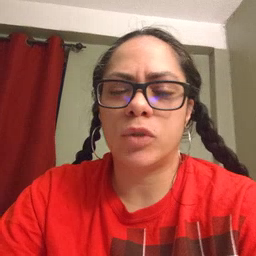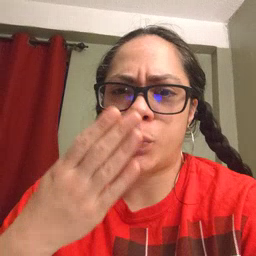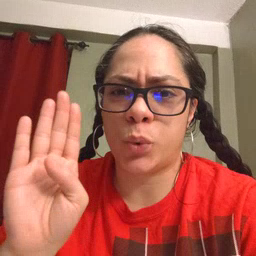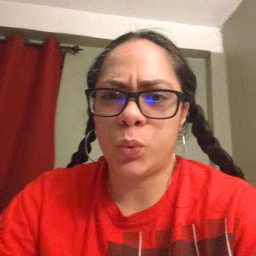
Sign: blue